Question: This should be an easy one for someone.
After editing the HTML in Firebug, how do I reload the page (maintaining the edited HTML)? There is no reload button as shown frustratingly here, <URL>, under "", which is exactly what I want to do:

Where is this button?!
Would be great if the answer had a picture.
# Clarification EDIT:
What I am trying to do: I am removing bad HTML code hoping that it will not mess up JavaScript code which I am guessing that it is doing. Assuming the HTML code in question is messing up JavaScript, and then I remove the offending HTML code via Firebug, is a reload necessary to then execute the JavaScript code properly?
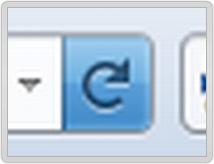
Answer: Not sure what you're looking for. Here some facts:
- -
Hope that helps.